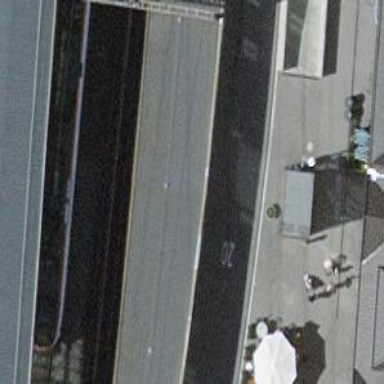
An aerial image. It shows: Footway passing through tunnel.